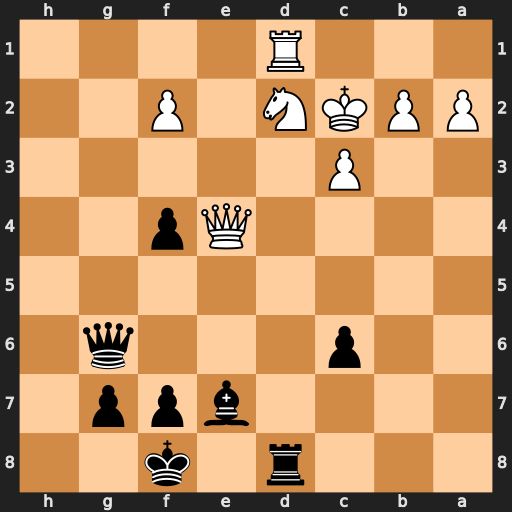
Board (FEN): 3r1k2/4bpp1/2p3q1/8/4Qp2/2P5/PPKN1P2/3R4
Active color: b
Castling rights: -
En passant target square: -
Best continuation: Rxd2+ Kxd2 Qxe4